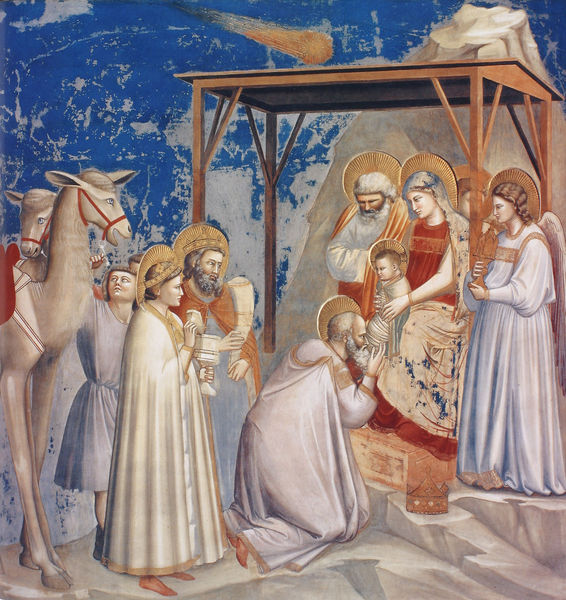
Titel: Arenakapelle / Scrovegni-Kapelle
Künstler: Giotto di Bondone
Standort: Padua, Arenakapelle (EU - I - Venetien)
Schlagwörter: berg, blau, felsen, flügel, fuß, gemälde, himmel, weiß, frauen, menschen, hüte, männer, rot, tiere, diener, falten, stein, hütte, gewand, gold, drei, familie, kind, esel, pferd, engel, fels, unterstand, gefäß, stern, knien, mäntel, geschenk, gebet, besuch, heiligenschein, nimbus, christus, jesus, toga, weihrauch, stall, könige, heilige, fresko, begrüßung, heilig, maria, madonna, anbetung, betend, ochse, hirten, josef, joseph, geburt, krippe, kamel, jesuskind, geschenke, gaben, morgenland, komet, sternschnuppe, giotto, kamele, bethlehem, heilige drei könige, myrre, glorien, geboren, mitelalter, padua, gebirhe, bilbel, gefäöß, arena kapelle, lichtschweif, gebirt